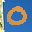
Label: 0